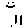
Label: smiley face